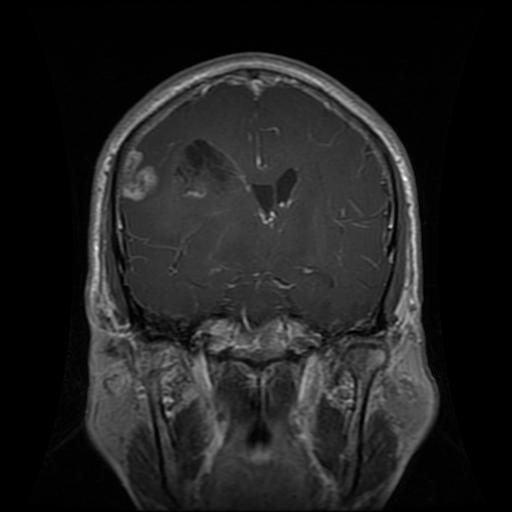
Label: glioma